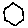
Label: hexagon